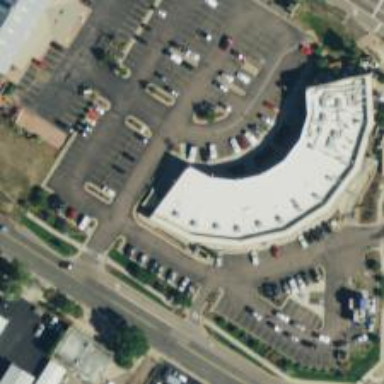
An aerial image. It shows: Healthcare clinic is depicted in the image.